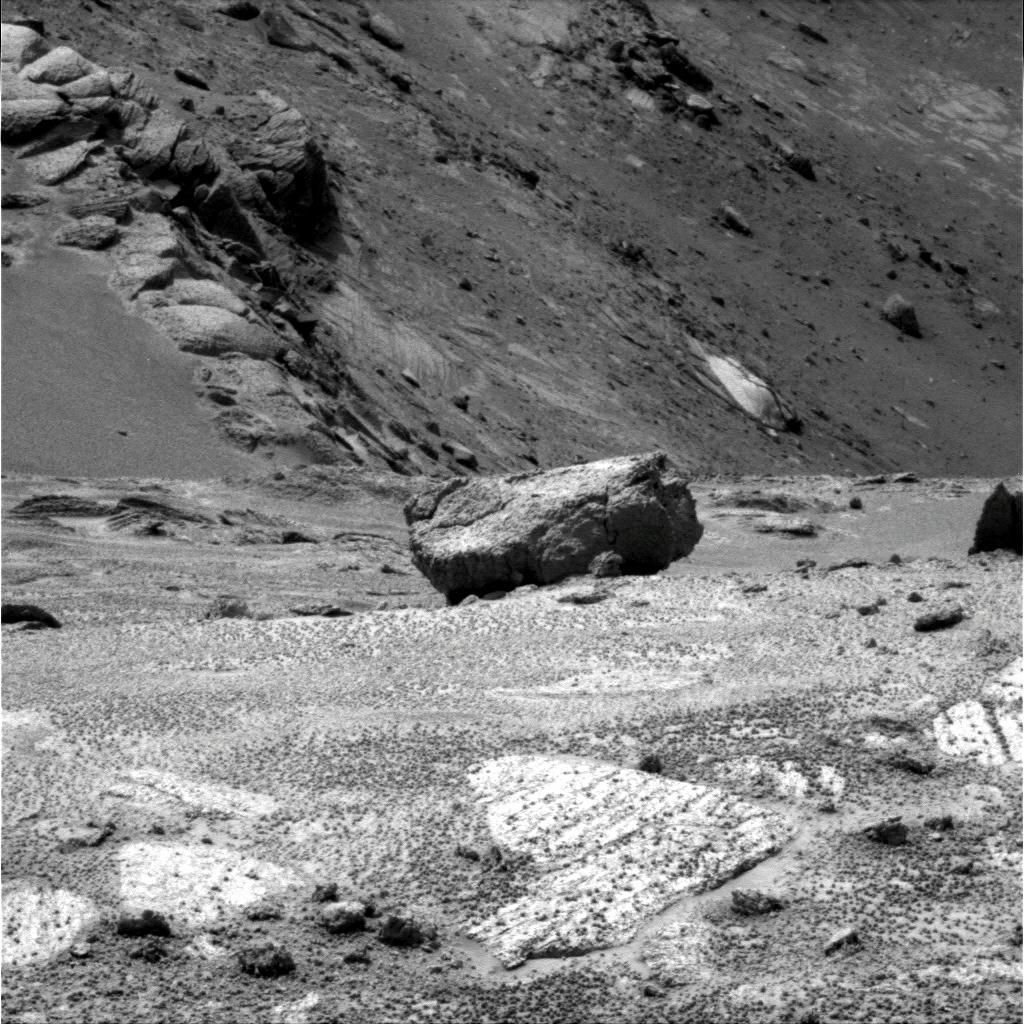
Terrain classes present: Bedrock, Gravel / Sand / Soil, Rock, Shadow